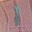
Label: 1